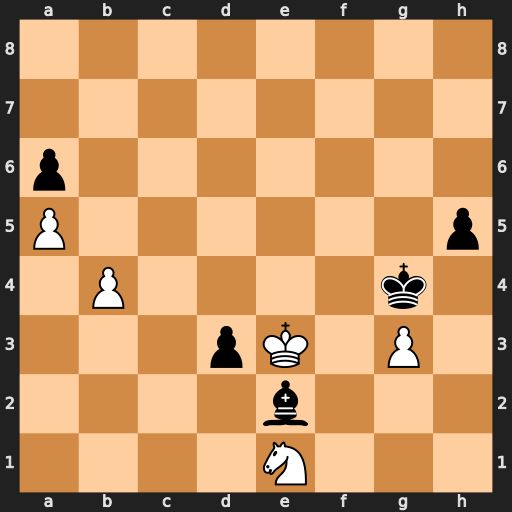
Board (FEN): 8/8/p7/P6p/1P4k1/3pK1P1/4b3/4N3
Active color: w
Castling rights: -
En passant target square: -
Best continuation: b5 axb5 a6